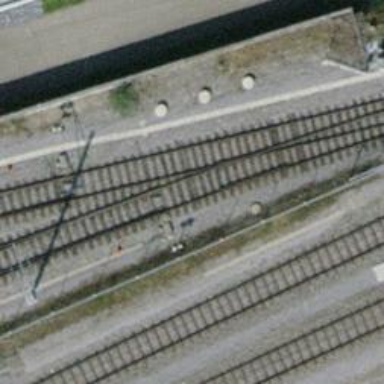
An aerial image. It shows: Rail spur service.